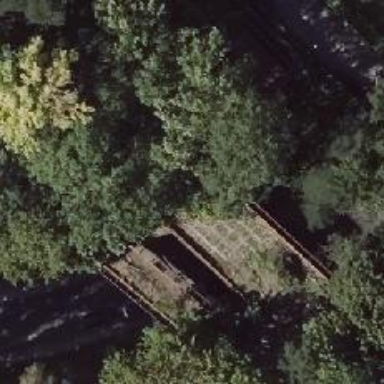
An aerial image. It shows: Disused railway bridge with contact lines. This bridge is part of historic railway line.